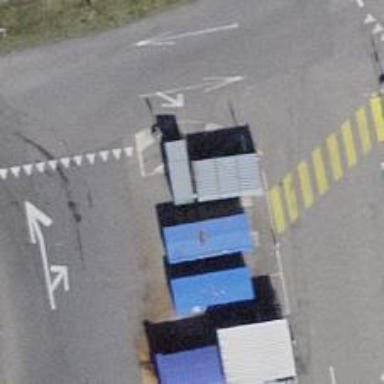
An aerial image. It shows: Recycling container for recycling.